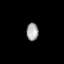
Tissue: lung
Cell type: Epithelial cells
Senescence score: 0.1306
Nuclear area (px): 206
Mean DAPI intensity: 163.306